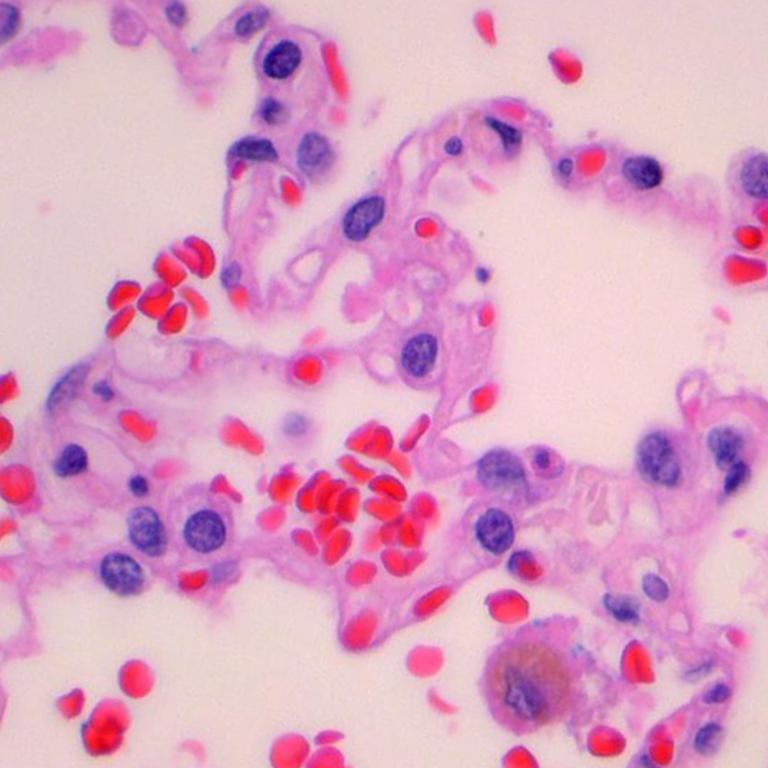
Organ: lung
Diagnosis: benign